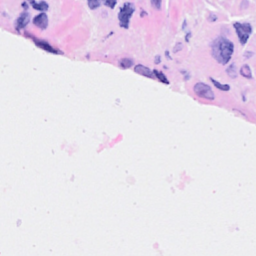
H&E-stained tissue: Breast